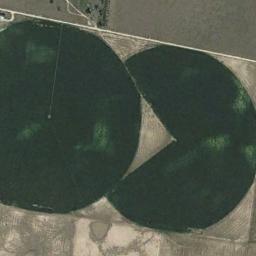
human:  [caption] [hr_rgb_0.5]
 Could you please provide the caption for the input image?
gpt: A dark green circular farmland and a dark green fan-shaped farmland are surrounded by wasteland .

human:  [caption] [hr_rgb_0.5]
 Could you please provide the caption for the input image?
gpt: A full circle and a semi-circle of green circular farmland .

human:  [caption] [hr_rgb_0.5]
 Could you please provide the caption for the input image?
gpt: Two green circle farmland are in the bare land .

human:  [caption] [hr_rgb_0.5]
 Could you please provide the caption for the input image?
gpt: There are many round blue fields .

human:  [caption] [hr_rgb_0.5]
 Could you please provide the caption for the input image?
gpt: There are two cultivated circular farmlands .